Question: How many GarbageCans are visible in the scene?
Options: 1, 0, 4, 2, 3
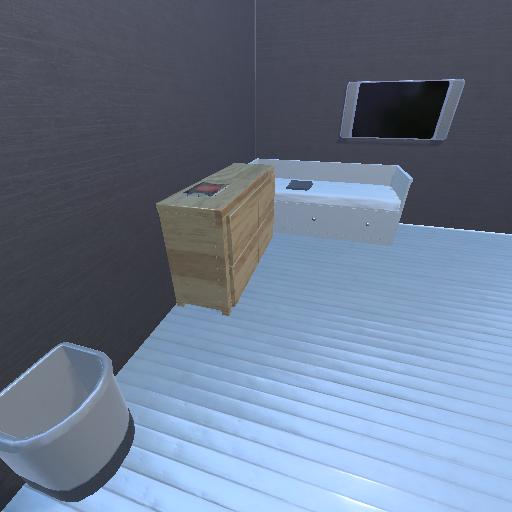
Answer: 1